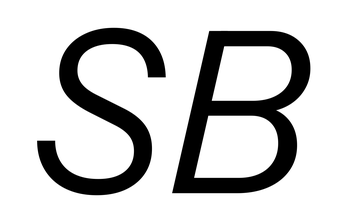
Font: InstrumentSans-Italic_Italic